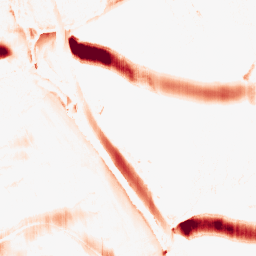
Category: morphological
Decomposition family: morphological_ellipse
Decomposition parameters: operation: opening
width: 30
height: 5
Upsampling method: edge_directed
Upsampling parameters: scale: 4
Upsampling scale: 4